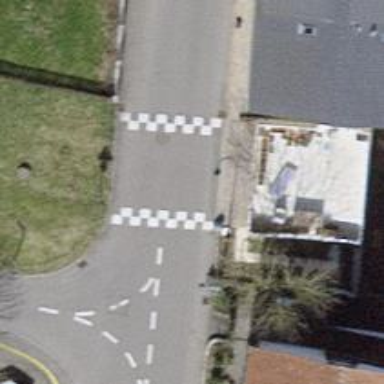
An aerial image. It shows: Traffic calming table.